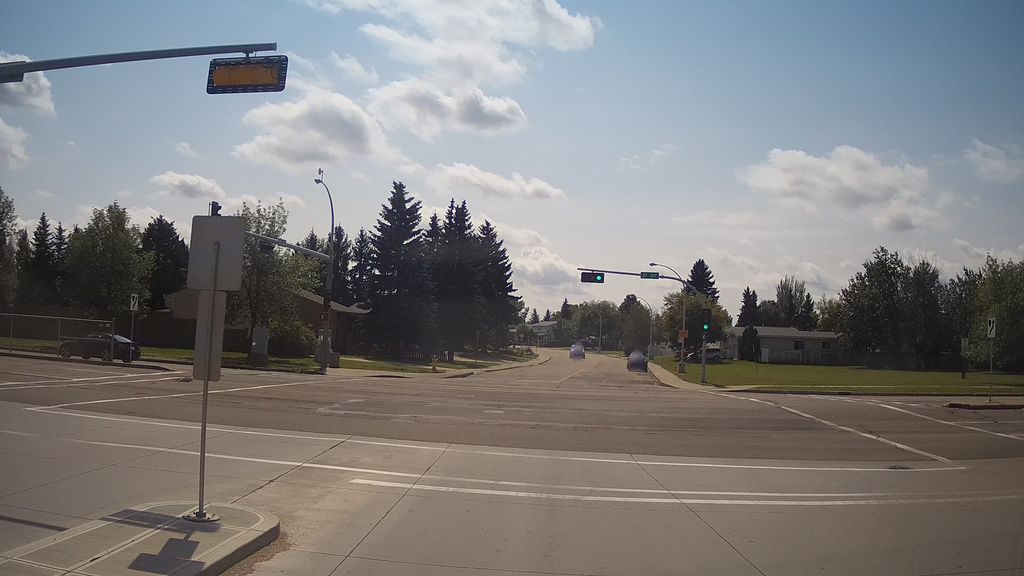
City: edmonton